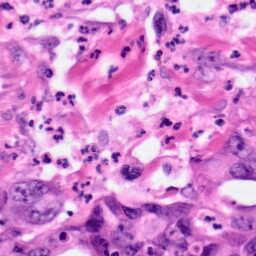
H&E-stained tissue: Pancreatic